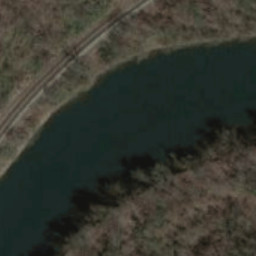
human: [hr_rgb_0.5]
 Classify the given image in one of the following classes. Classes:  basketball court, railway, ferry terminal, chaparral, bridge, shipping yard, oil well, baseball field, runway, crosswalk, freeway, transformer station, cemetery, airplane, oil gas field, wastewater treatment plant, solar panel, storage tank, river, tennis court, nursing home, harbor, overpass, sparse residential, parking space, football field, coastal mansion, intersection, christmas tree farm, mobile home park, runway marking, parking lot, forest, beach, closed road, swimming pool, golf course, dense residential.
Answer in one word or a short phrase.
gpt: river